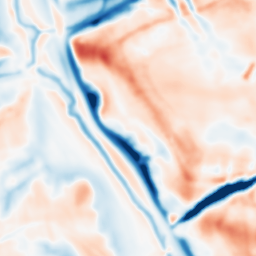
Category: multiscale
Decomposition family: dog_multiscale
Decomposition parameters: sigma_ratio: 1.4
n_scales: 5
base_sigma: 2
Upsampling method: regularized
Upsampling parameters: scale: 2
lambda_reg: 0.01
Upsampling scale: 2